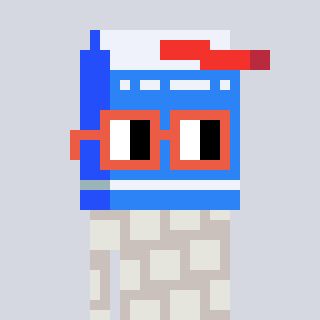
a pixel art character with square orange glasses, a milk-shaped head and a foggrey-colored body on a cool background